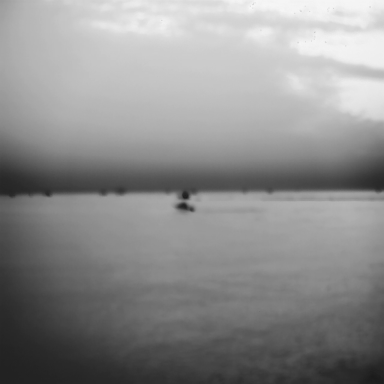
There is a canoe in the infrared image.